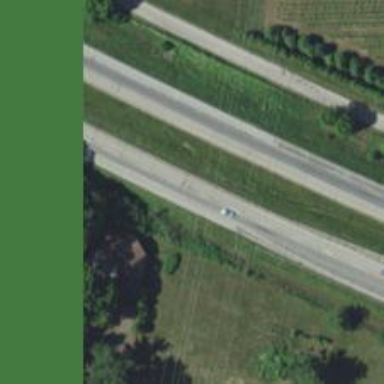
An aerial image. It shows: Trunk highway with expressway features.